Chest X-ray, PA view. Patient: 38 years old, sex M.
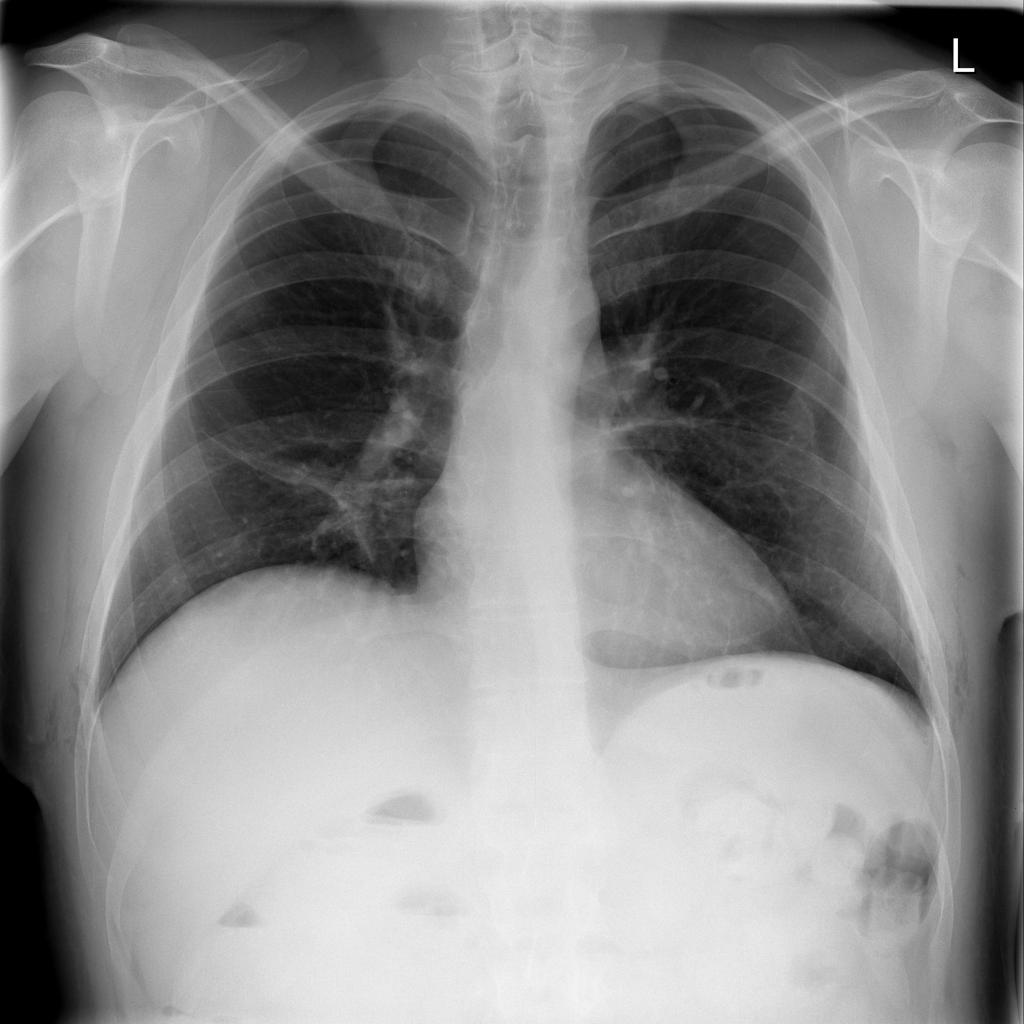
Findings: No Finding